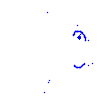
Particle: proton